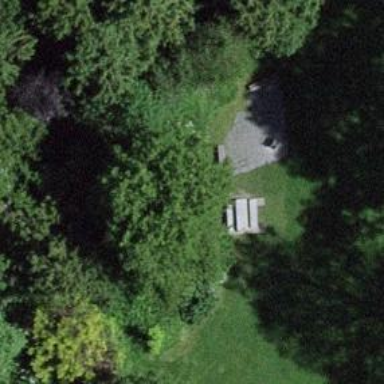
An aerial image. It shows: Picnic table located in leisure land area.